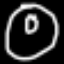
Label: donut